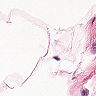
Metastatic tissue present: no